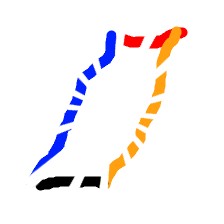
Shape: parallelogram